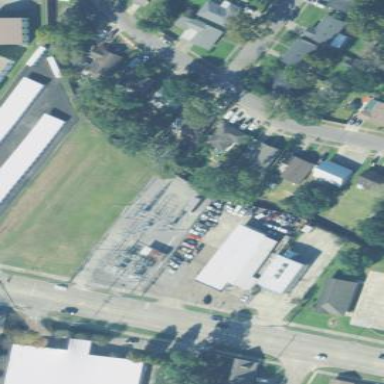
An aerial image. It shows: Outdoor distribution substation.